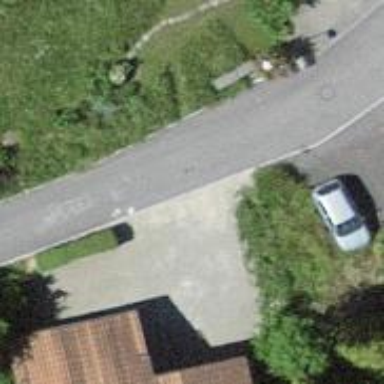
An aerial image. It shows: Residential road without sidewalk.